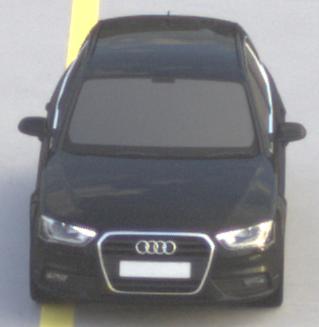
Make: Audi
Model: A4 Avant 1.8 TFSI
Detailed model: A4 (B8) Avant
Model produced from: 2012/02
Model produced until: 2015/04
Doors: 5
Color: black
Road condition: dry road
Daytime: morning or afternoon
Contrast: medium contrast